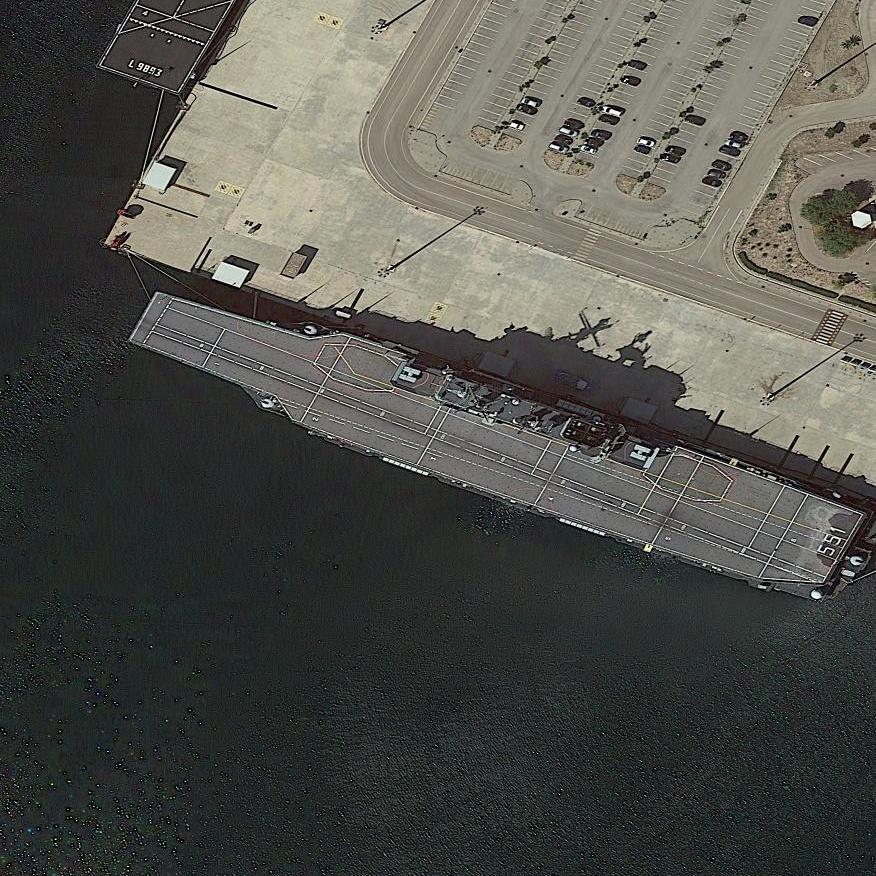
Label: Garibaldi_aircraft_carrier